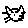
Label: cat